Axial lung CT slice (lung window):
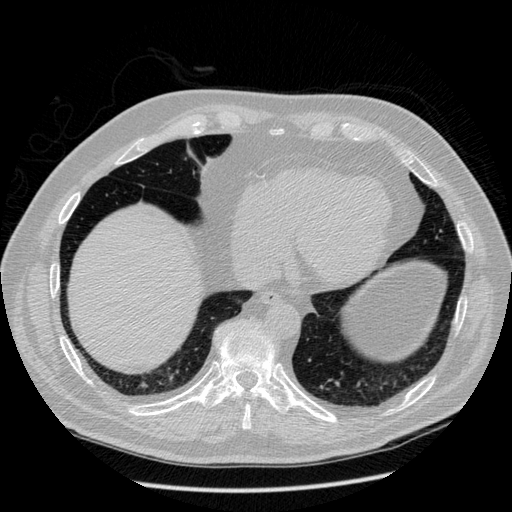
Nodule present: no